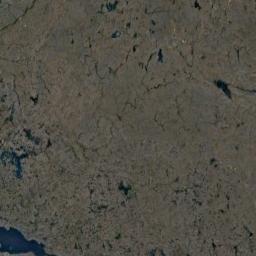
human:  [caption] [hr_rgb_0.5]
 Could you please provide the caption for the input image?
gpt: The blue lake in a wetland is covered by large swaths of dense vegetation .

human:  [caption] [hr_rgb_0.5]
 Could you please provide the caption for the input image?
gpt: The wetland consists of bare land and water .

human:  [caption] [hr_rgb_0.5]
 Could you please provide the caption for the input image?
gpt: There are many different areas of water surrounded by wetlands .

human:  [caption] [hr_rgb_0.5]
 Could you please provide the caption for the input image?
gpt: There are several scattered trees in the middle of this wetland .

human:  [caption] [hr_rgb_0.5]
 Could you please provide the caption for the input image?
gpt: There are a few water areas on the wetland .